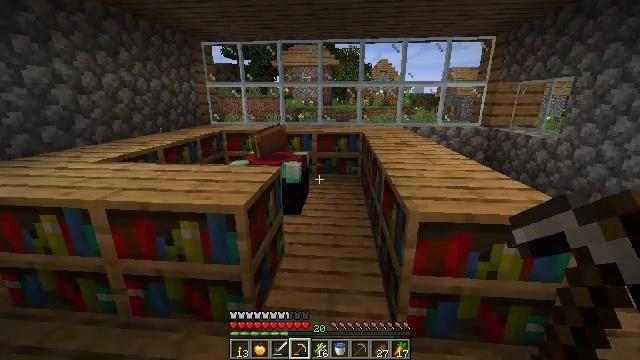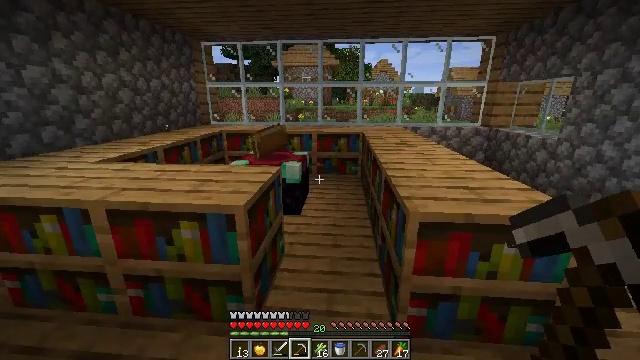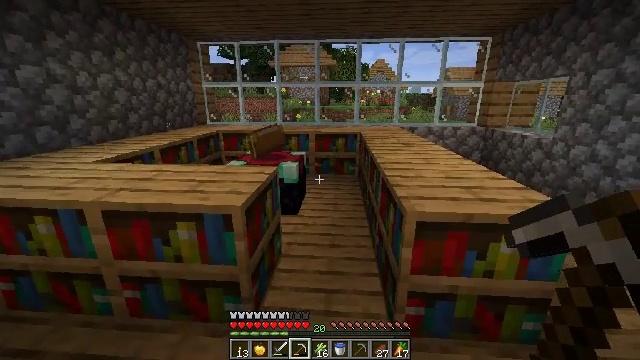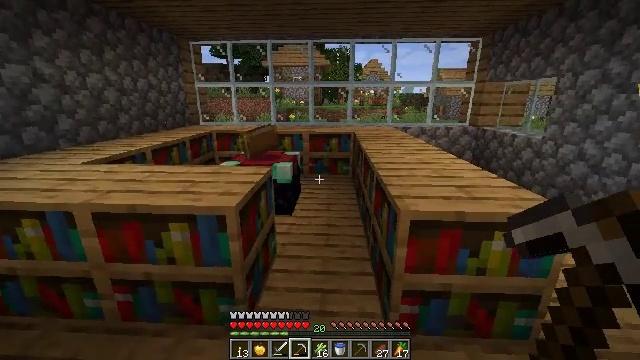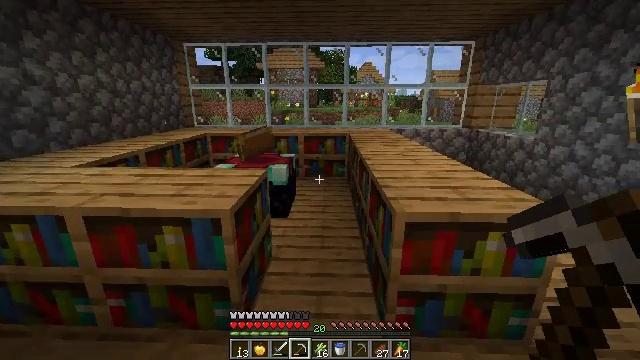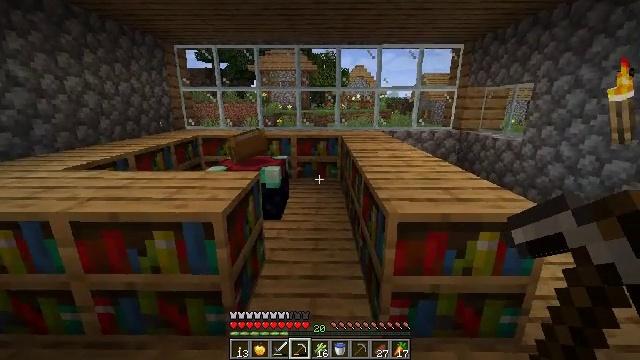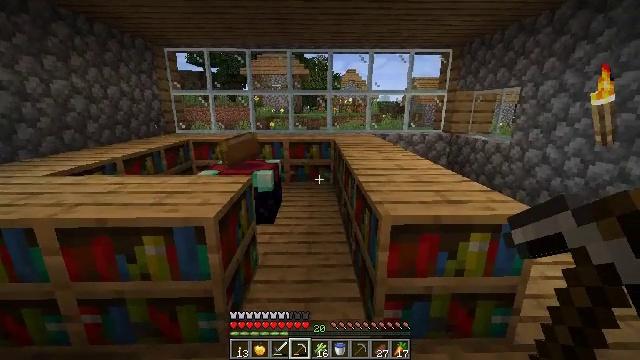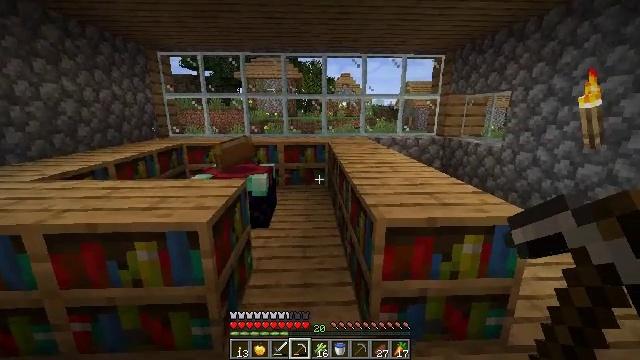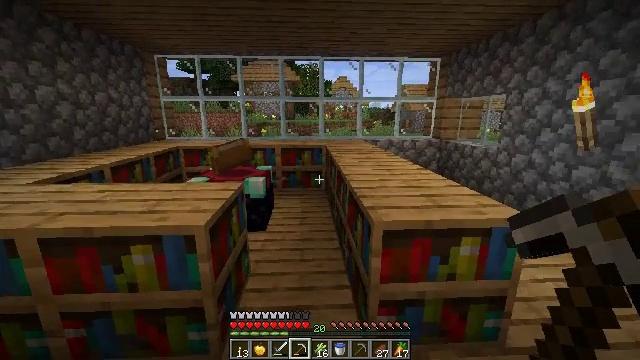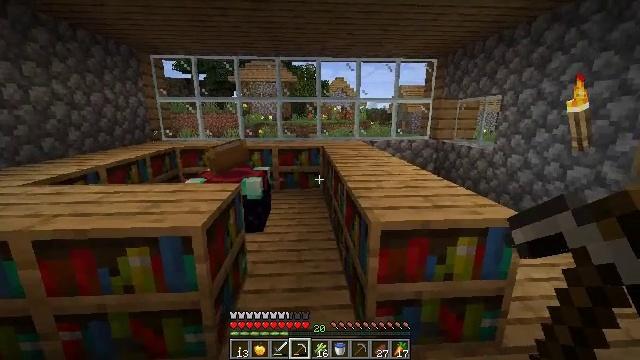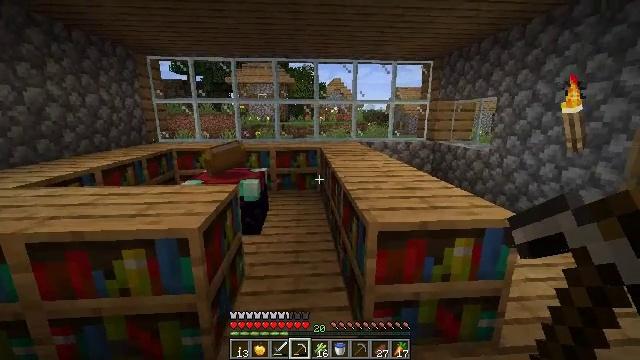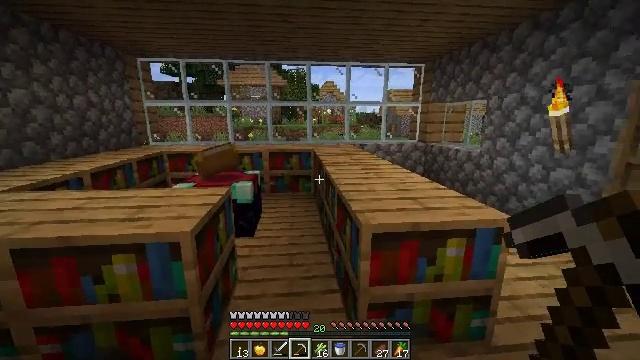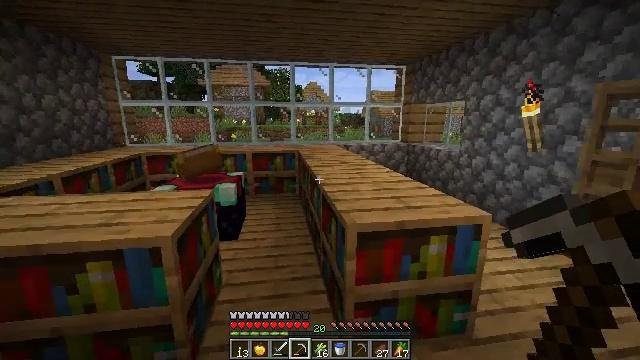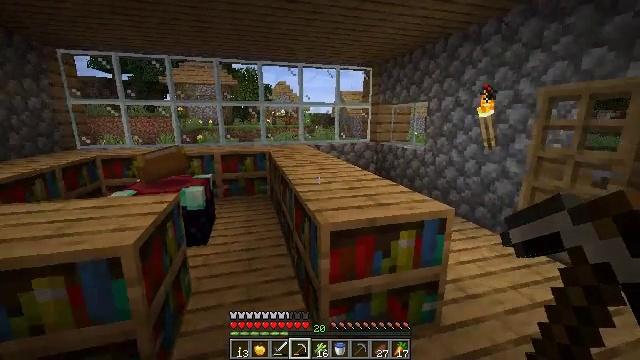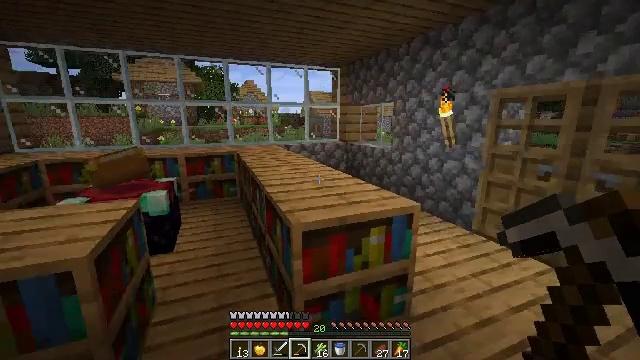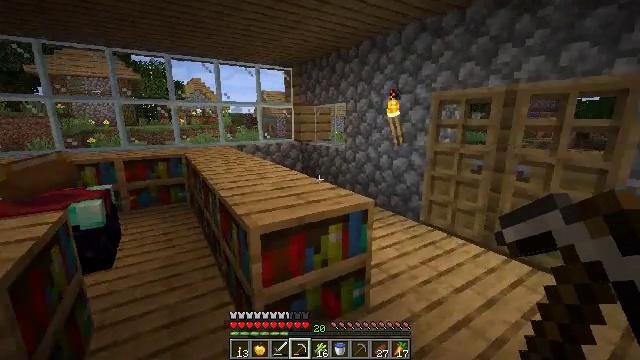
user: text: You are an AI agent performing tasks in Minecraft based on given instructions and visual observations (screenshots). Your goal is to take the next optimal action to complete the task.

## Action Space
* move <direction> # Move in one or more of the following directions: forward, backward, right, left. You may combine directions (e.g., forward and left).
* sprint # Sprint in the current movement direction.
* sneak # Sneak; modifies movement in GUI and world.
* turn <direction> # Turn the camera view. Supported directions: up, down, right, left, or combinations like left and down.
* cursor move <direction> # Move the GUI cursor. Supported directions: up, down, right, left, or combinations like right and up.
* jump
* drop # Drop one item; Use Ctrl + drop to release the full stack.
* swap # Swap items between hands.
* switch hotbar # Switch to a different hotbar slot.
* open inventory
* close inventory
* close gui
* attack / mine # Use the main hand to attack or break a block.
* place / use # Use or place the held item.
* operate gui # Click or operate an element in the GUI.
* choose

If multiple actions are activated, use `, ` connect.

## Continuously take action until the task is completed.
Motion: motion action
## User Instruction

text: Craft a cartography table with the required materials.
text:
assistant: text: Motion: no_op
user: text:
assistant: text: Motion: no_op
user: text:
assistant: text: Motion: turn right
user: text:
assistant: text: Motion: turn right
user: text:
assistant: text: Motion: turn right
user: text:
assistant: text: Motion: turn right
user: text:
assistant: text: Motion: turn right
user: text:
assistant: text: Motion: no_op
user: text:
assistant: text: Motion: no_op
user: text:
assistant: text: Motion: no_op
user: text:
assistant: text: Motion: turn right
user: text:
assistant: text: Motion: turn right
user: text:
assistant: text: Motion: turn right
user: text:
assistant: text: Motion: turn right
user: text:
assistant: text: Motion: turn right
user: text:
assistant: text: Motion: turn right
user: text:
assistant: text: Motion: turn right
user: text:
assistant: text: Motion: turn right
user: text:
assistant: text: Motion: turn right
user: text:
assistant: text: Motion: turn right and down
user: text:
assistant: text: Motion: turn right and down
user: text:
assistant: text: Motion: move forward, turn right and down
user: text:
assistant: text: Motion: move forward, turn right
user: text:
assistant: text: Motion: move forward, turn right
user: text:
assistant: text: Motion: move forward, turn right and down
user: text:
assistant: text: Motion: move forward and move left, turn right
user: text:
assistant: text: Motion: move forward and move left, turn right
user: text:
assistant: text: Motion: move forward and move left, turn right and down
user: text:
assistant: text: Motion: move forward and move left, turn right
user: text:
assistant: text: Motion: move forward and move left, turn right